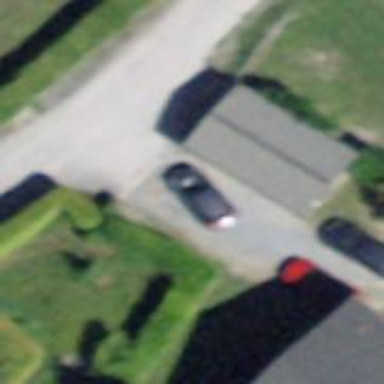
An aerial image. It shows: Garage building.